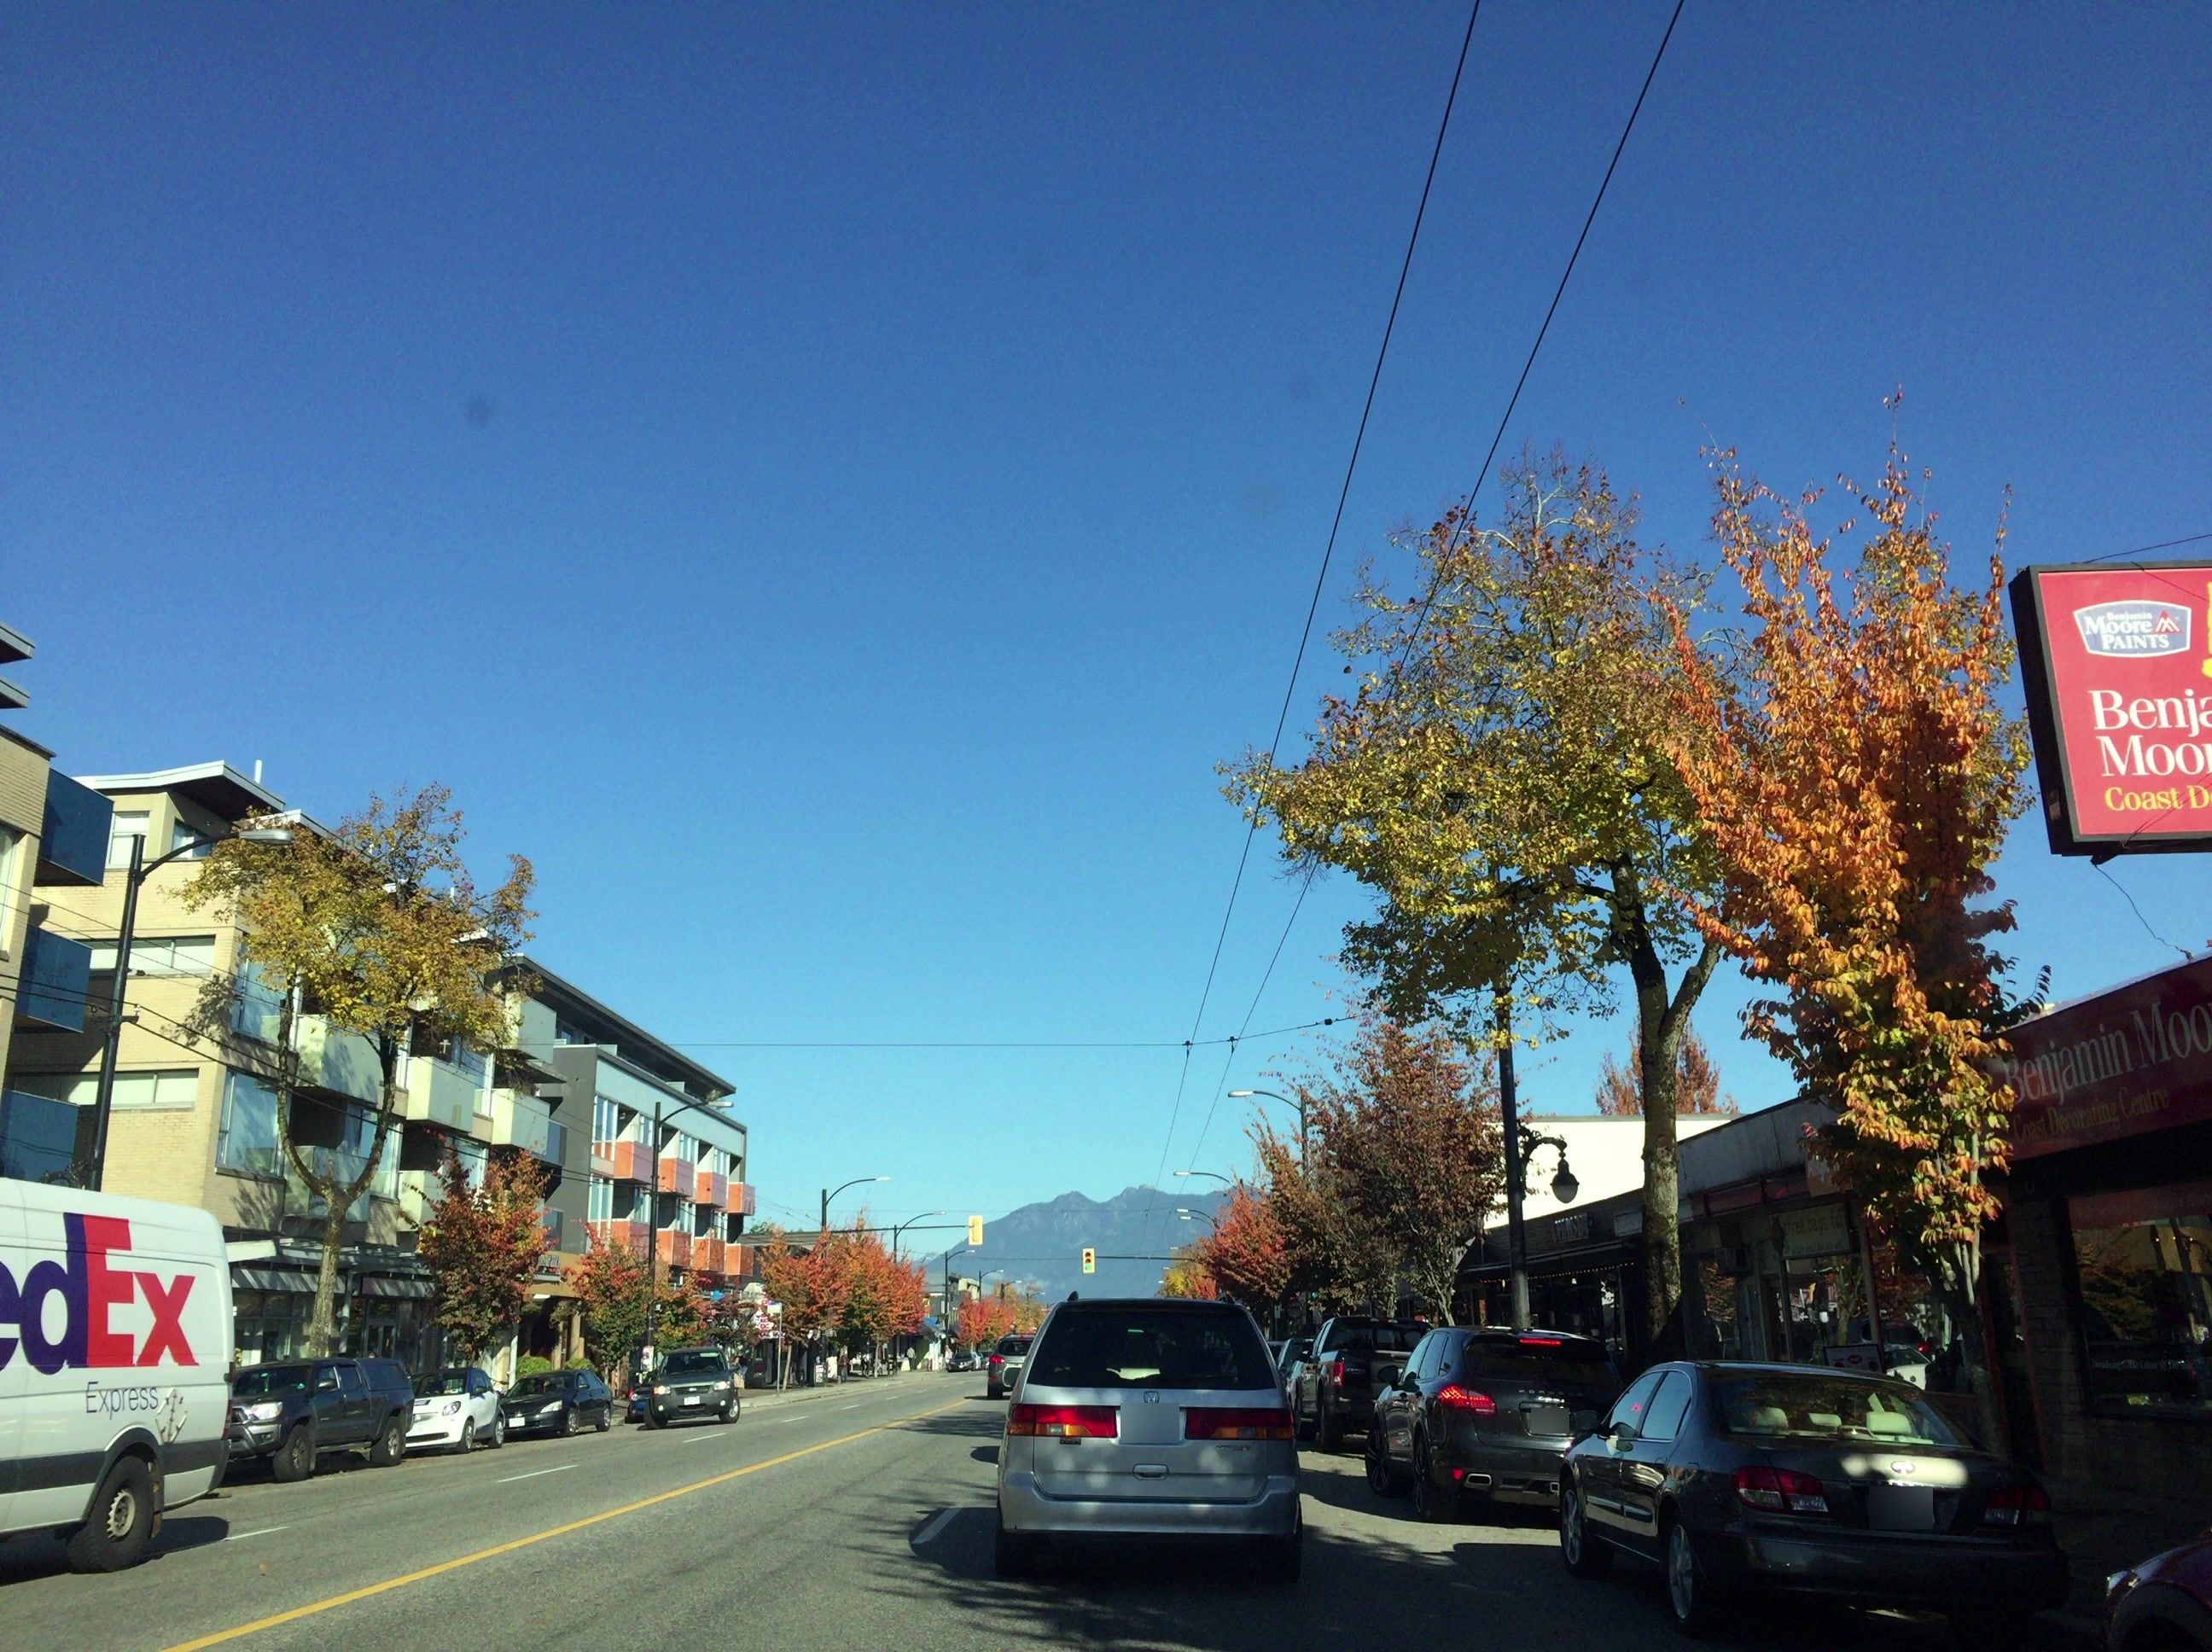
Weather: clear
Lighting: day
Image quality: good
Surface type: driving surface
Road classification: secondary
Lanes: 4
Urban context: urban centre
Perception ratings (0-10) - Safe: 4.41, Lively: 7.93, Beautiful: 6.48, Boring: 2.52, Depressing: 3.27, Wealthy: 3.08